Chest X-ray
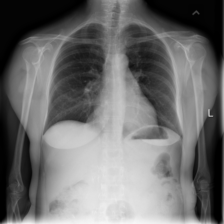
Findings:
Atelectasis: negative
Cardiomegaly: negative
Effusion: negative
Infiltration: positive
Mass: negative
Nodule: negative
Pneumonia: negative
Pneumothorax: negative
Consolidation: negative
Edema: negative
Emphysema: negative
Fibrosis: negative
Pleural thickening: negative
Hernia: negative